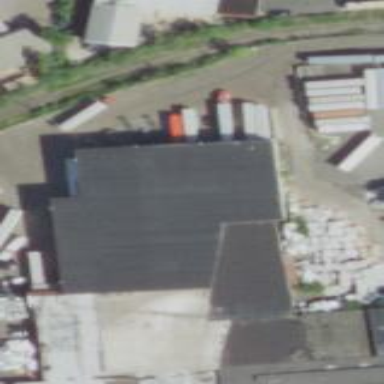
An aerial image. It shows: Industrial building.